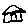
Label: house